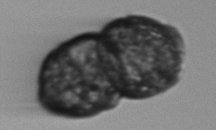
Label: Margalefidinium